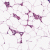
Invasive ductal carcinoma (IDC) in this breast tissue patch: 0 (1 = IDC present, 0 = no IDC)